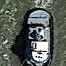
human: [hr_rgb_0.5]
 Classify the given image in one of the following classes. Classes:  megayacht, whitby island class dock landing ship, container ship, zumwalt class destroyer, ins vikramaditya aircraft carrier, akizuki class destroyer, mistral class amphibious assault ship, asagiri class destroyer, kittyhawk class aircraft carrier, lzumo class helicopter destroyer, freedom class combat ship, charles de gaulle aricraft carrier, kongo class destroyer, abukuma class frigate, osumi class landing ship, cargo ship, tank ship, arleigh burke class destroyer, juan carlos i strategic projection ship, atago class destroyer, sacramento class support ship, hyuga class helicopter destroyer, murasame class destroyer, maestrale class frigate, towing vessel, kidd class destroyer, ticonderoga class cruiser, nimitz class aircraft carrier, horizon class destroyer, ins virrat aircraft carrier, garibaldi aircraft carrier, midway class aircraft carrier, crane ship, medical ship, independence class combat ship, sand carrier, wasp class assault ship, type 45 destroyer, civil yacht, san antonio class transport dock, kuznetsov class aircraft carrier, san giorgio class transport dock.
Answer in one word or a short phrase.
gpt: Towing vessel